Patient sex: M
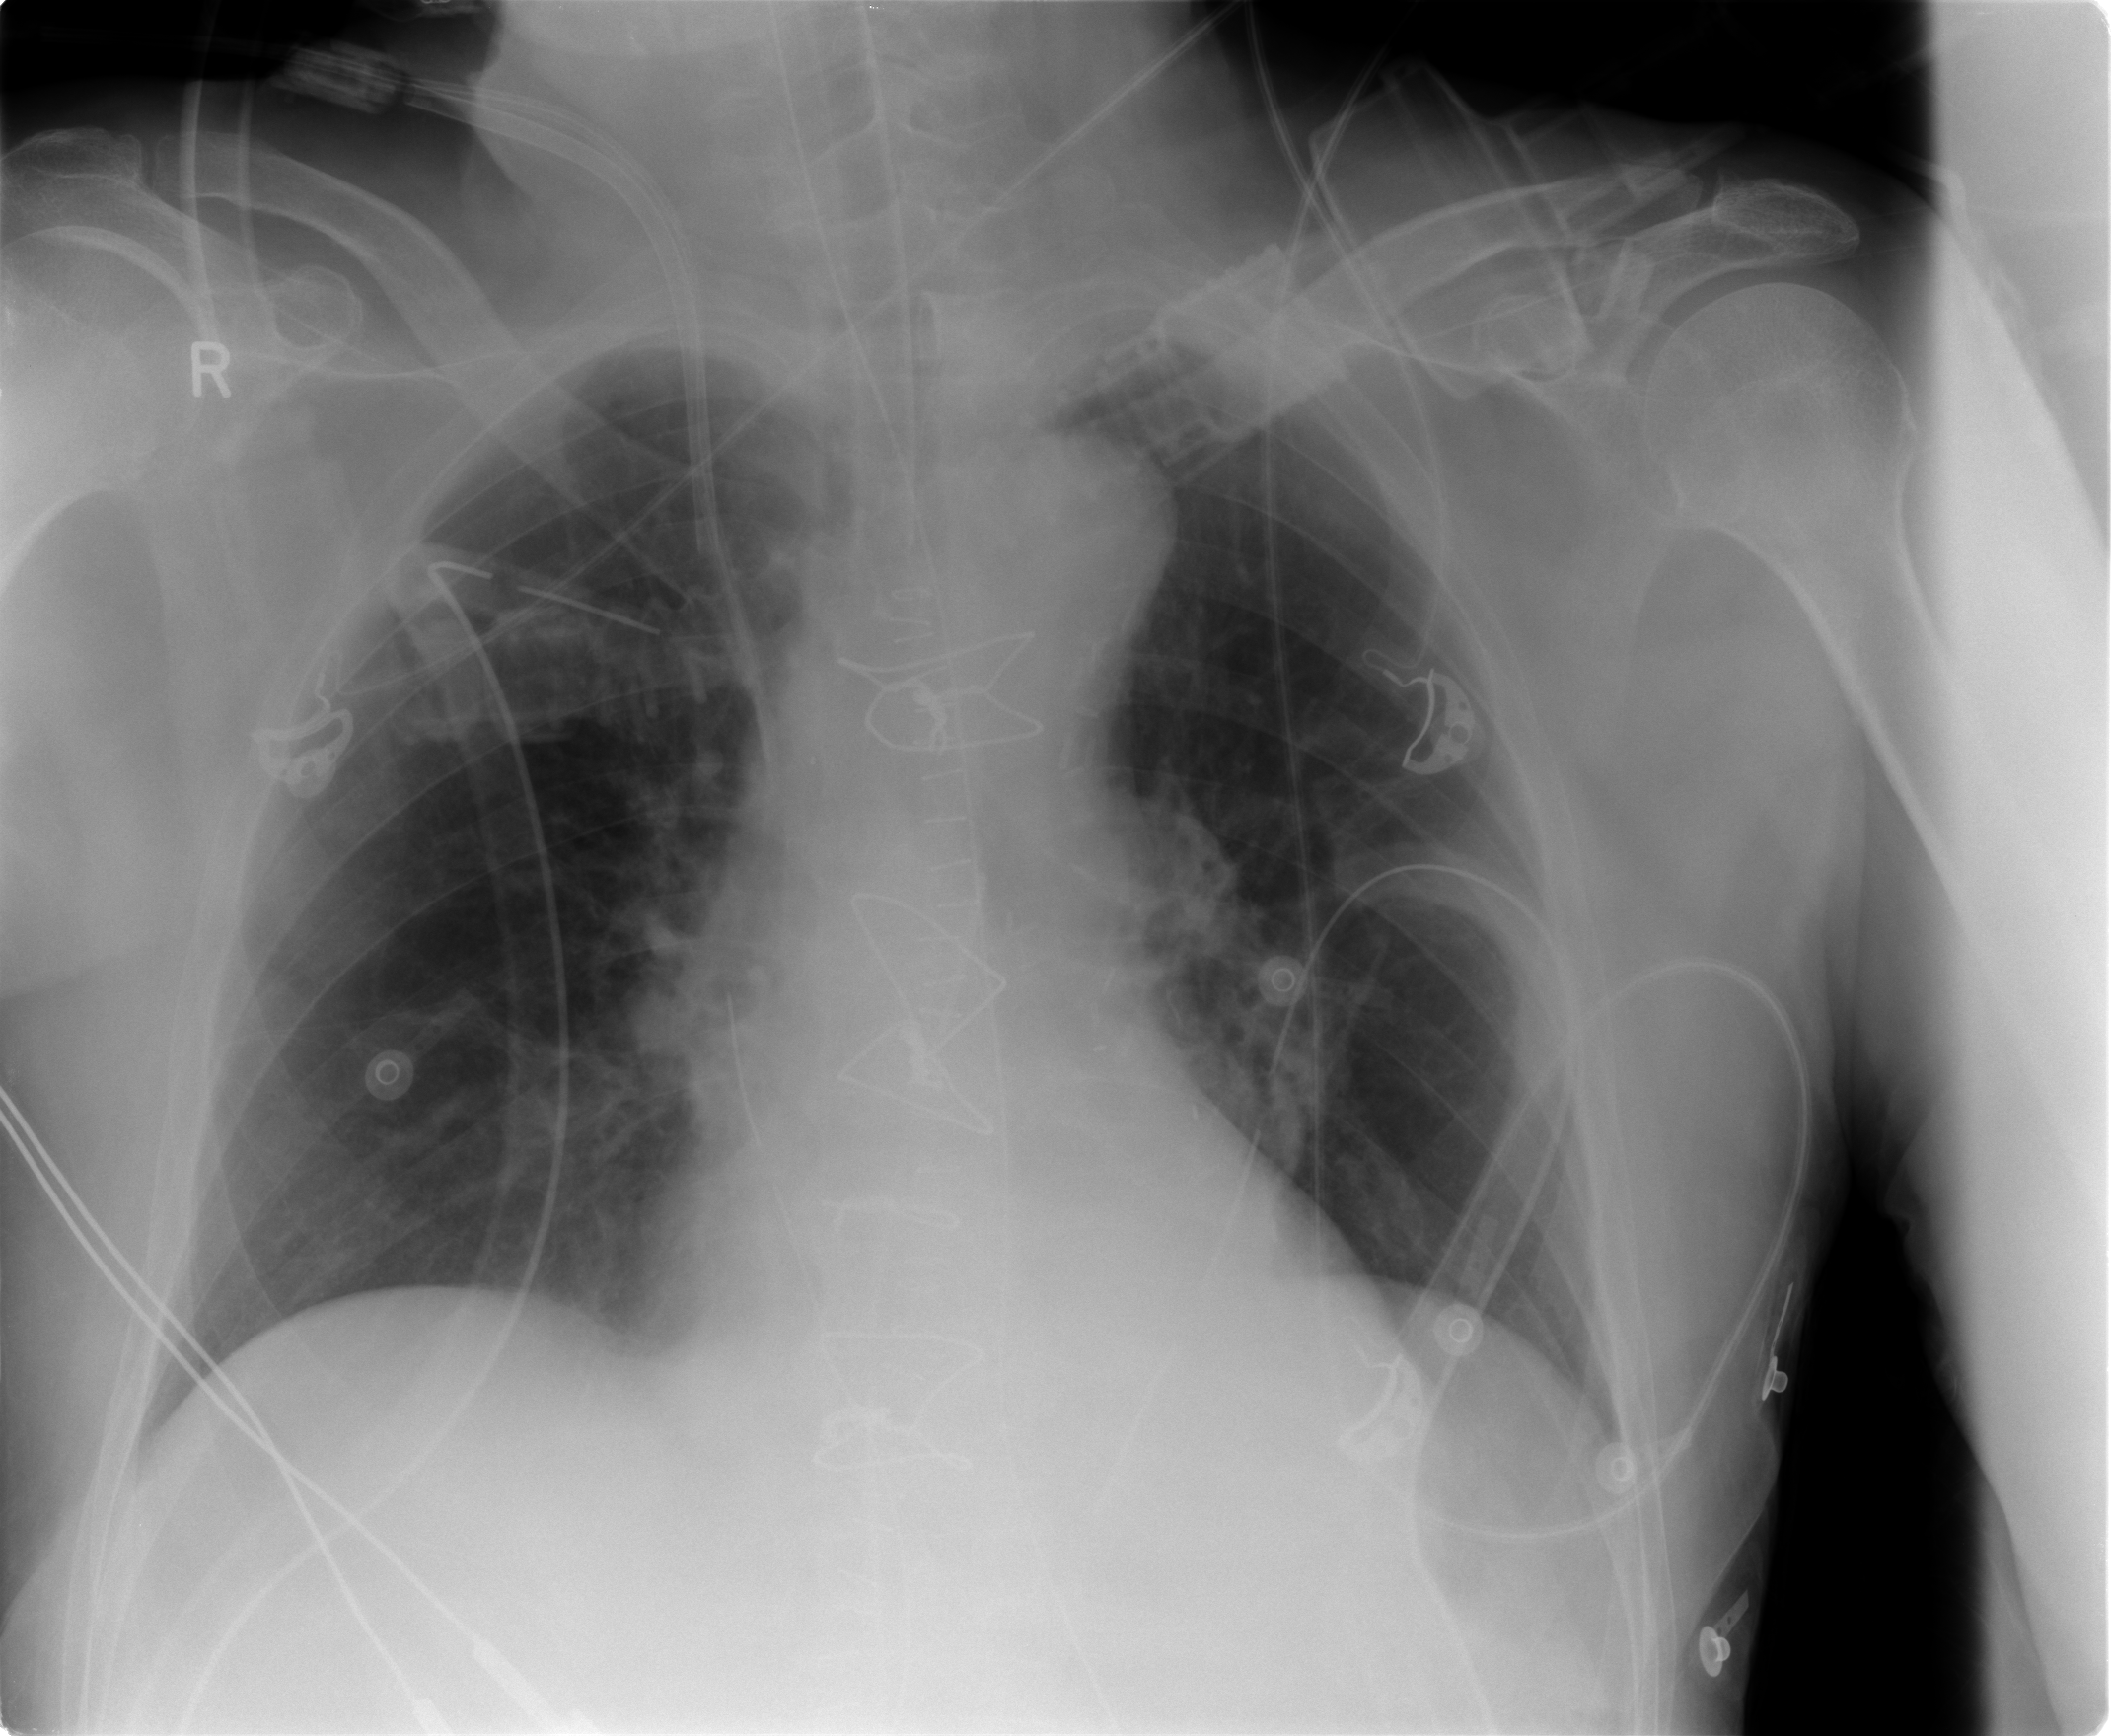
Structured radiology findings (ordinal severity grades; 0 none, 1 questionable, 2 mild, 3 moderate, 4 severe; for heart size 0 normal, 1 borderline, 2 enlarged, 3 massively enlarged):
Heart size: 0
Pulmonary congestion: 0
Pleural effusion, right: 0
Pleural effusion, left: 0
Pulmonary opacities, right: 0
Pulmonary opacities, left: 0
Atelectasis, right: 1
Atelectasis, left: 0